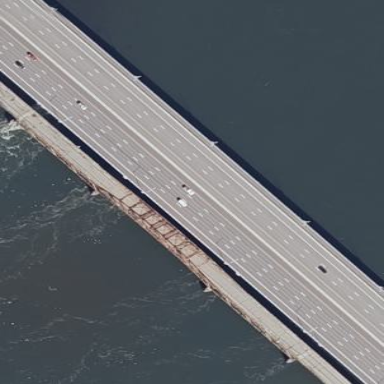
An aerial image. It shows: Bridge with beam structure.